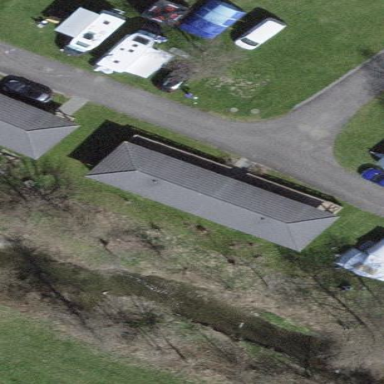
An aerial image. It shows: Cabin with half-hipped roof shape.